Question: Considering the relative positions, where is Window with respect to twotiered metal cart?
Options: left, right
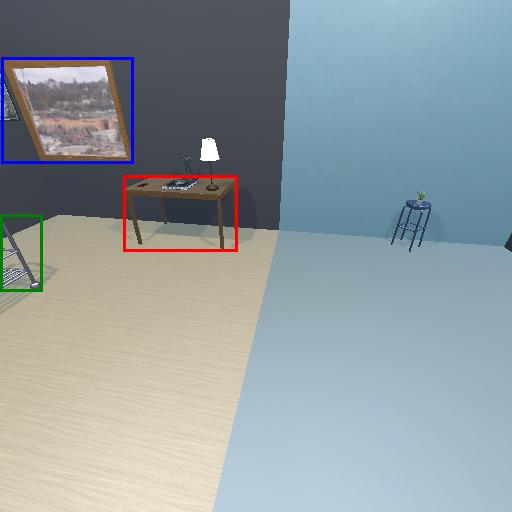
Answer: left